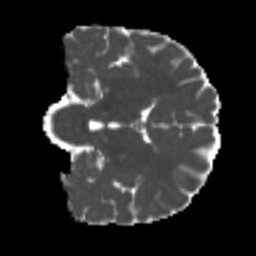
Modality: MD
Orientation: coronal
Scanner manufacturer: siemens
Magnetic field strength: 3 T
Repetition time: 4 s
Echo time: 0.0594 s